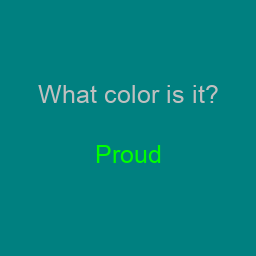
Color: lime
Background color: teal
Question text color: silver